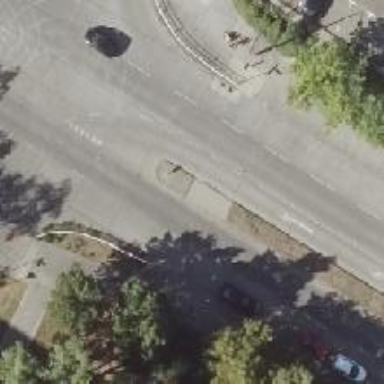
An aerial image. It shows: Uncontrolled crossing with pedestrian island.